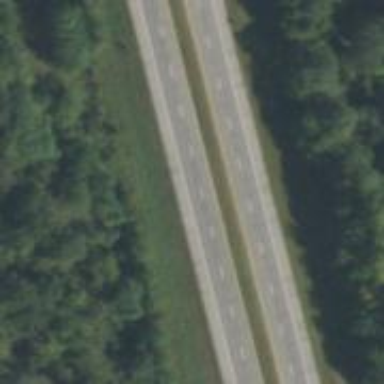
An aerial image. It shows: Motorway.